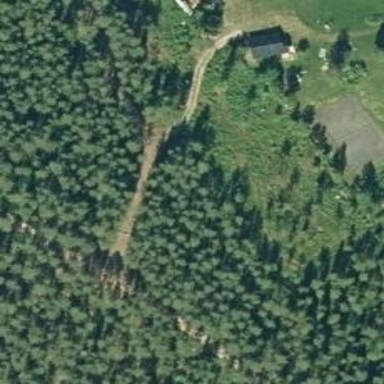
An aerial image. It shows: Well-maintained track road with grade 1 tracktype.